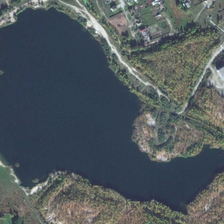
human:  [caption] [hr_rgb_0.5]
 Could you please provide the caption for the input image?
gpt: many green trees are around an irregular pond .

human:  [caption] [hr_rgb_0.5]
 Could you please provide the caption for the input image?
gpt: many green trees are around an irregular pond .

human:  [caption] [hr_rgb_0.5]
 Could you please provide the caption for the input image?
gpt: many green trees are around an irregular pond .

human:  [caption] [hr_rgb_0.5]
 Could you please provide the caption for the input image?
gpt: many green trees are around an irregular pond .

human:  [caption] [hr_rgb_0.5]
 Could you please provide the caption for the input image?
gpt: many green trees are around an irregular pond .